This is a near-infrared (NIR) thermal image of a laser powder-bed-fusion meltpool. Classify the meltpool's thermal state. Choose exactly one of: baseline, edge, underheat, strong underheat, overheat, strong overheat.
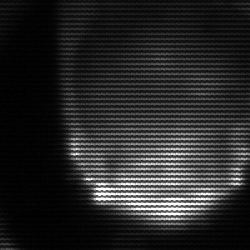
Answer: edge